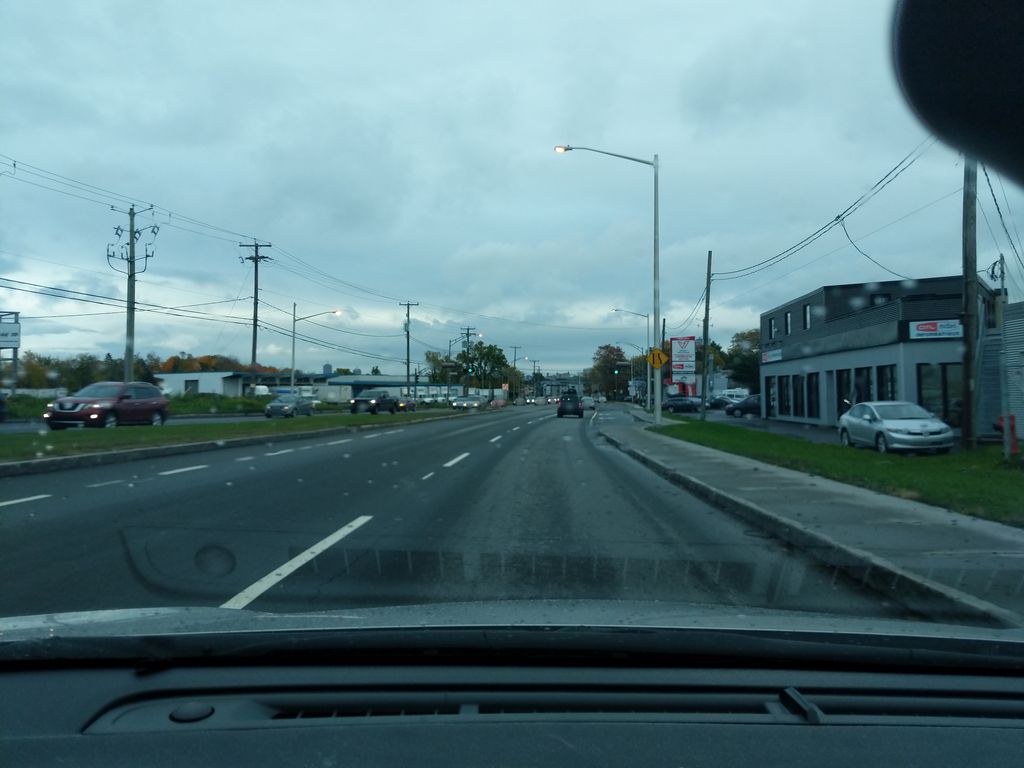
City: quebec_city